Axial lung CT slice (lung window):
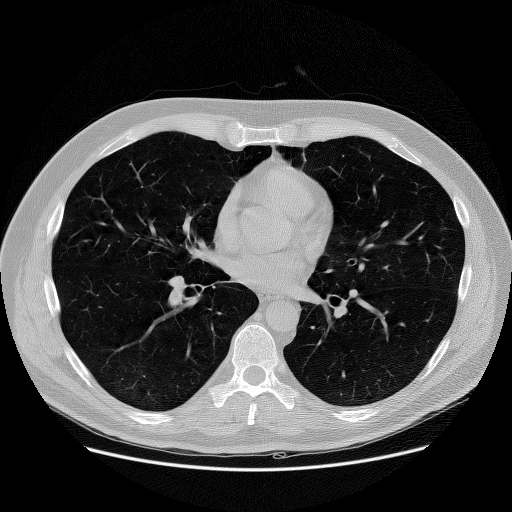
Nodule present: no